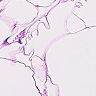
Metastatic tissue present: no